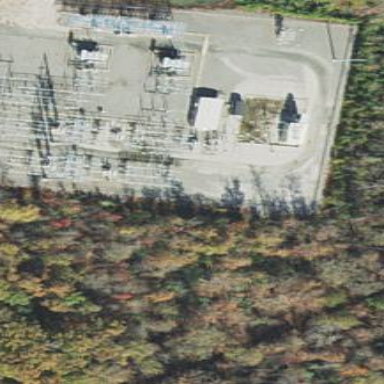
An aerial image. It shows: Power substation.